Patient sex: M
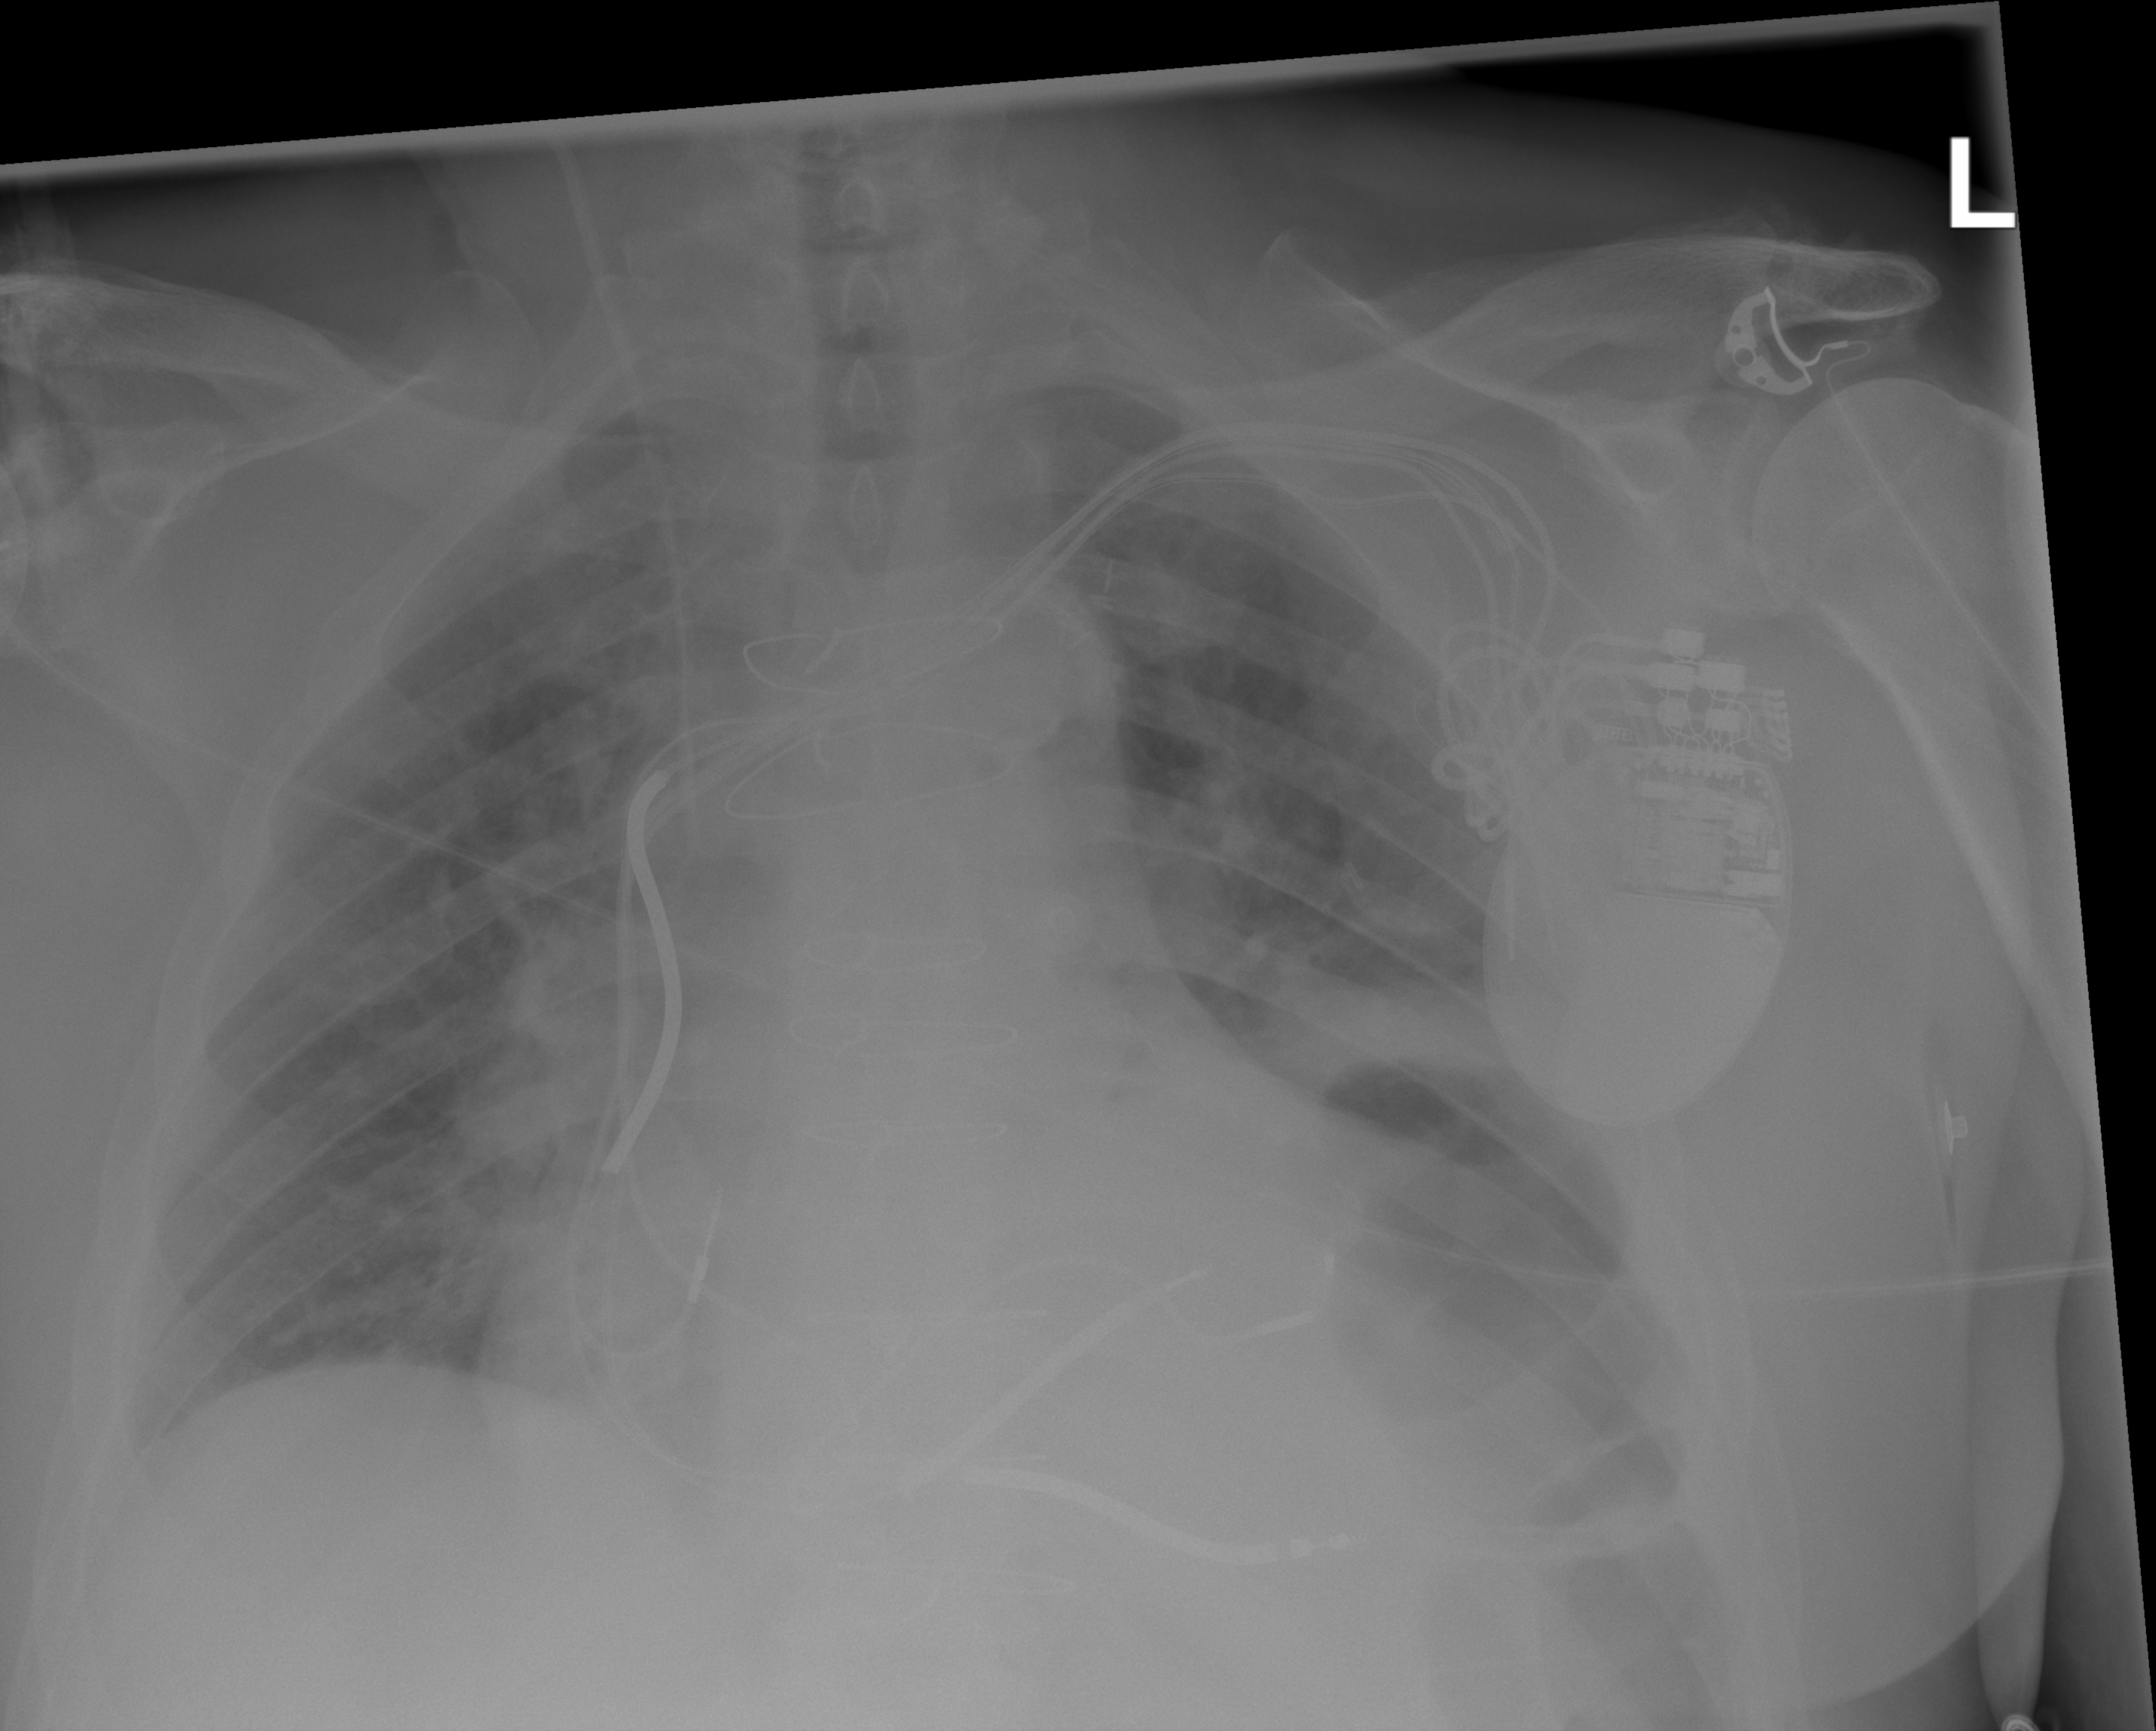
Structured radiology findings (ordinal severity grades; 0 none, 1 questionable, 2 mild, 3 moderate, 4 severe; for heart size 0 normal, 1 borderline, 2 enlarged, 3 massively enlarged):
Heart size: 2
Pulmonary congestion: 2
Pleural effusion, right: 0
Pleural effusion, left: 0
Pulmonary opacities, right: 0
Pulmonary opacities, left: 0
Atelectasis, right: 0
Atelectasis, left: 3